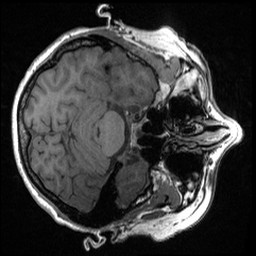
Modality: T1w
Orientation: axial
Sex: female
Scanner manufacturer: ge
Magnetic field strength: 3 T
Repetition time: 0.0064 s
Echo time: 0.00281 s